Interaction volume radius: 5 \u00c5
Interaction volume height: 25 \u00c5
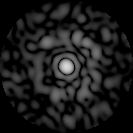
Disorder parameter: 0.8536